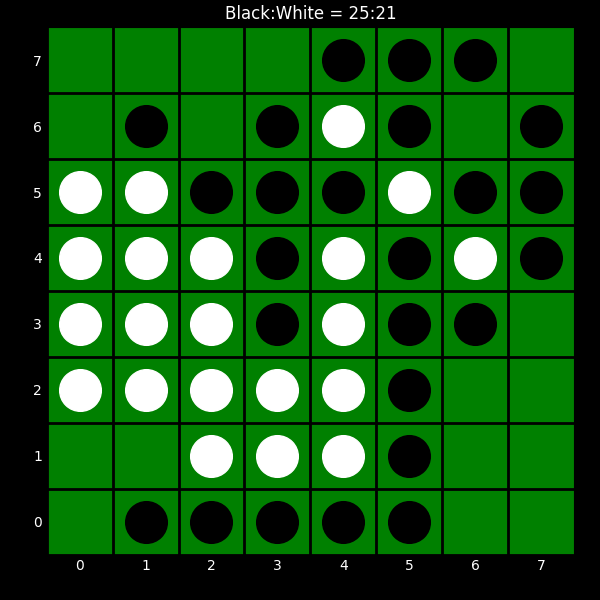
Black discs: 25
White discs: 21